Question: I'm currently translating an Objective-C project I have over to Swift. In the process, I have a few implemented 3rd party libraries that are pure Objective-C like MFSideMenu and Parse.
I've created a Bridging-Header.h file per Apple's documentation and other's recommendations to bridge the Objective-C files with the Swift code. This works fine for frameworks like Parse. Unfortunately, when importing MFSideMenu and running the application, I receive the attached errors below.

I was contemplating if this was because a library needed to be manually imported into the Objective-C files using it, so I attempted importing UIKit and Foundation in the project and manually added the frameworks without any success. Any assistance would be greatly appreciated.
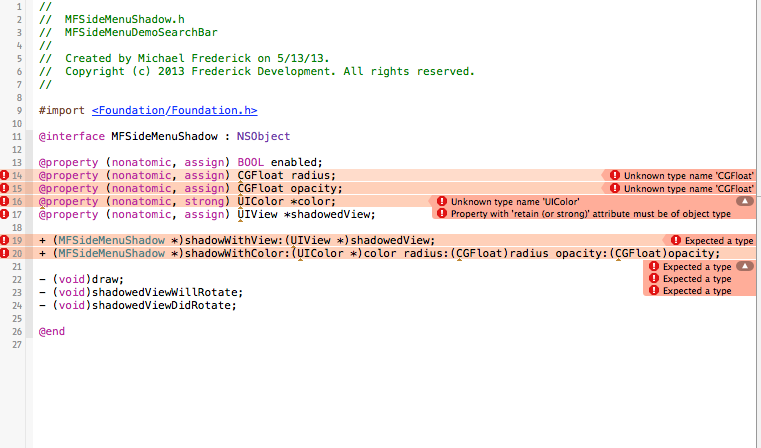
Answer: Turns out, the compiler for swift no longer supports non modular based imports for frameworks. You must change all references to frameworks to @import statements rather #import.